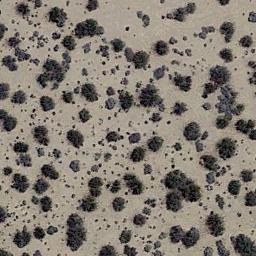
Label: chaparral